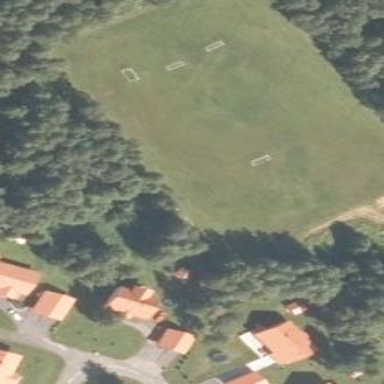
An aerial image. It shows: Soccer pitch designated for leisure and sports activities.